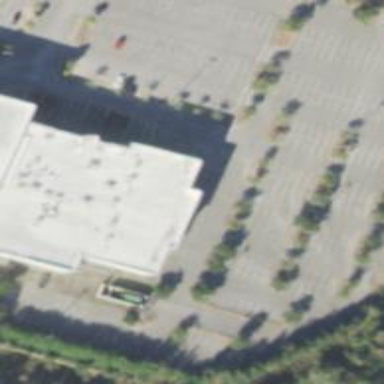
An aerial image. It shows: Parking space.